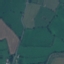
Land use / land cover: Pasture